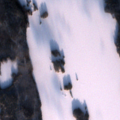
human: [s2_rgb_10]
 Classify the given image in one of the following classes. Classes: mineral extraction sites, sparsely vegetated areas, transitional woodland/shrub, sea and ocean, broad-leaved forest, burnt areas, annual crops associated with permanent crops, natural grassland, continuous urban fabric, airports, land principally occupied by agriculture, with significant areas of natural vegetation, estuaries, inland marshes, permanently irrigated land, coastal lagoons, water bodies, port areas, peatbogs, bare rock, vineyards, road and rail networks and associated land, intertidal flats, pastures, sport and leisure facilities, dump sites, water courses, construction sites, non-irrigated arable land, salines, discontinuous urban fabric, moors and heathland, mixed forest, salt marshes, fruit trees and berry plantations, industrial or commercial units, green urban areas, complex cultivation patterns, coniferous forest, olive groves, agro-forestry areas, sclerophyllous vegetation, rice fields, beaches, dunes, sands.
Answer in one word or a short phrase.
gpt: broad-leaved forest, mixed forest, water bodies